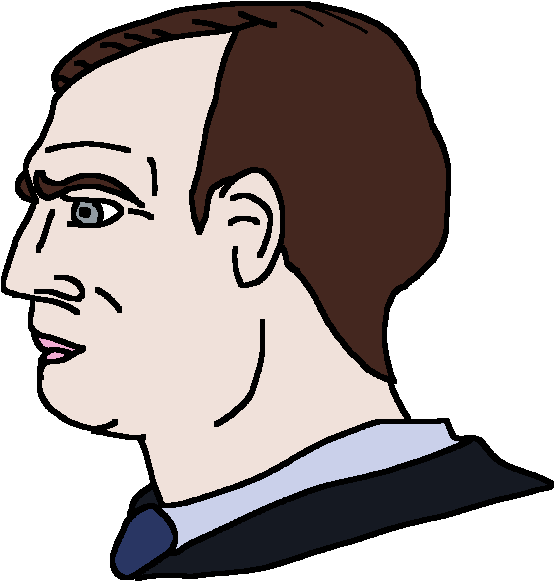
Label: 4_Yes_Chad